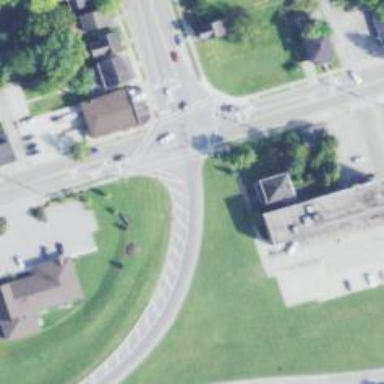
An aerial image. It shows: Crossing with line markings on the road.